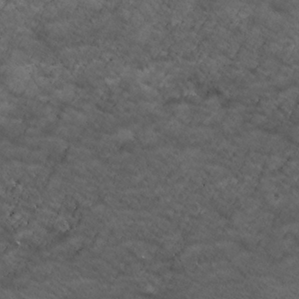
Label: non_frost